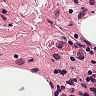
Metastatic tissue present: no